Brain MRI, t1w sequence, axial 2D slice.
Patient: age 51, sex F, weight 95 kg, height 1.95 m
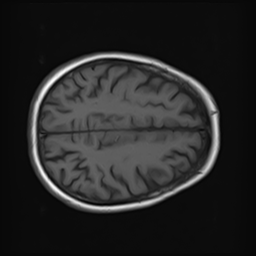